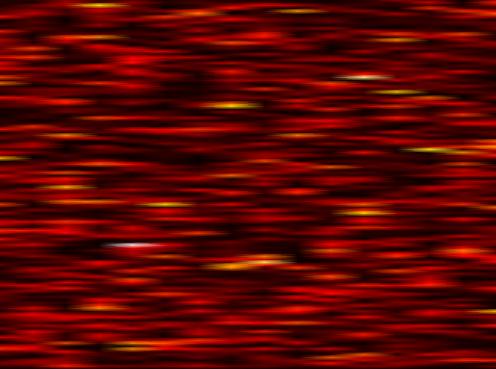
Label: UFMC